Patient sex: F
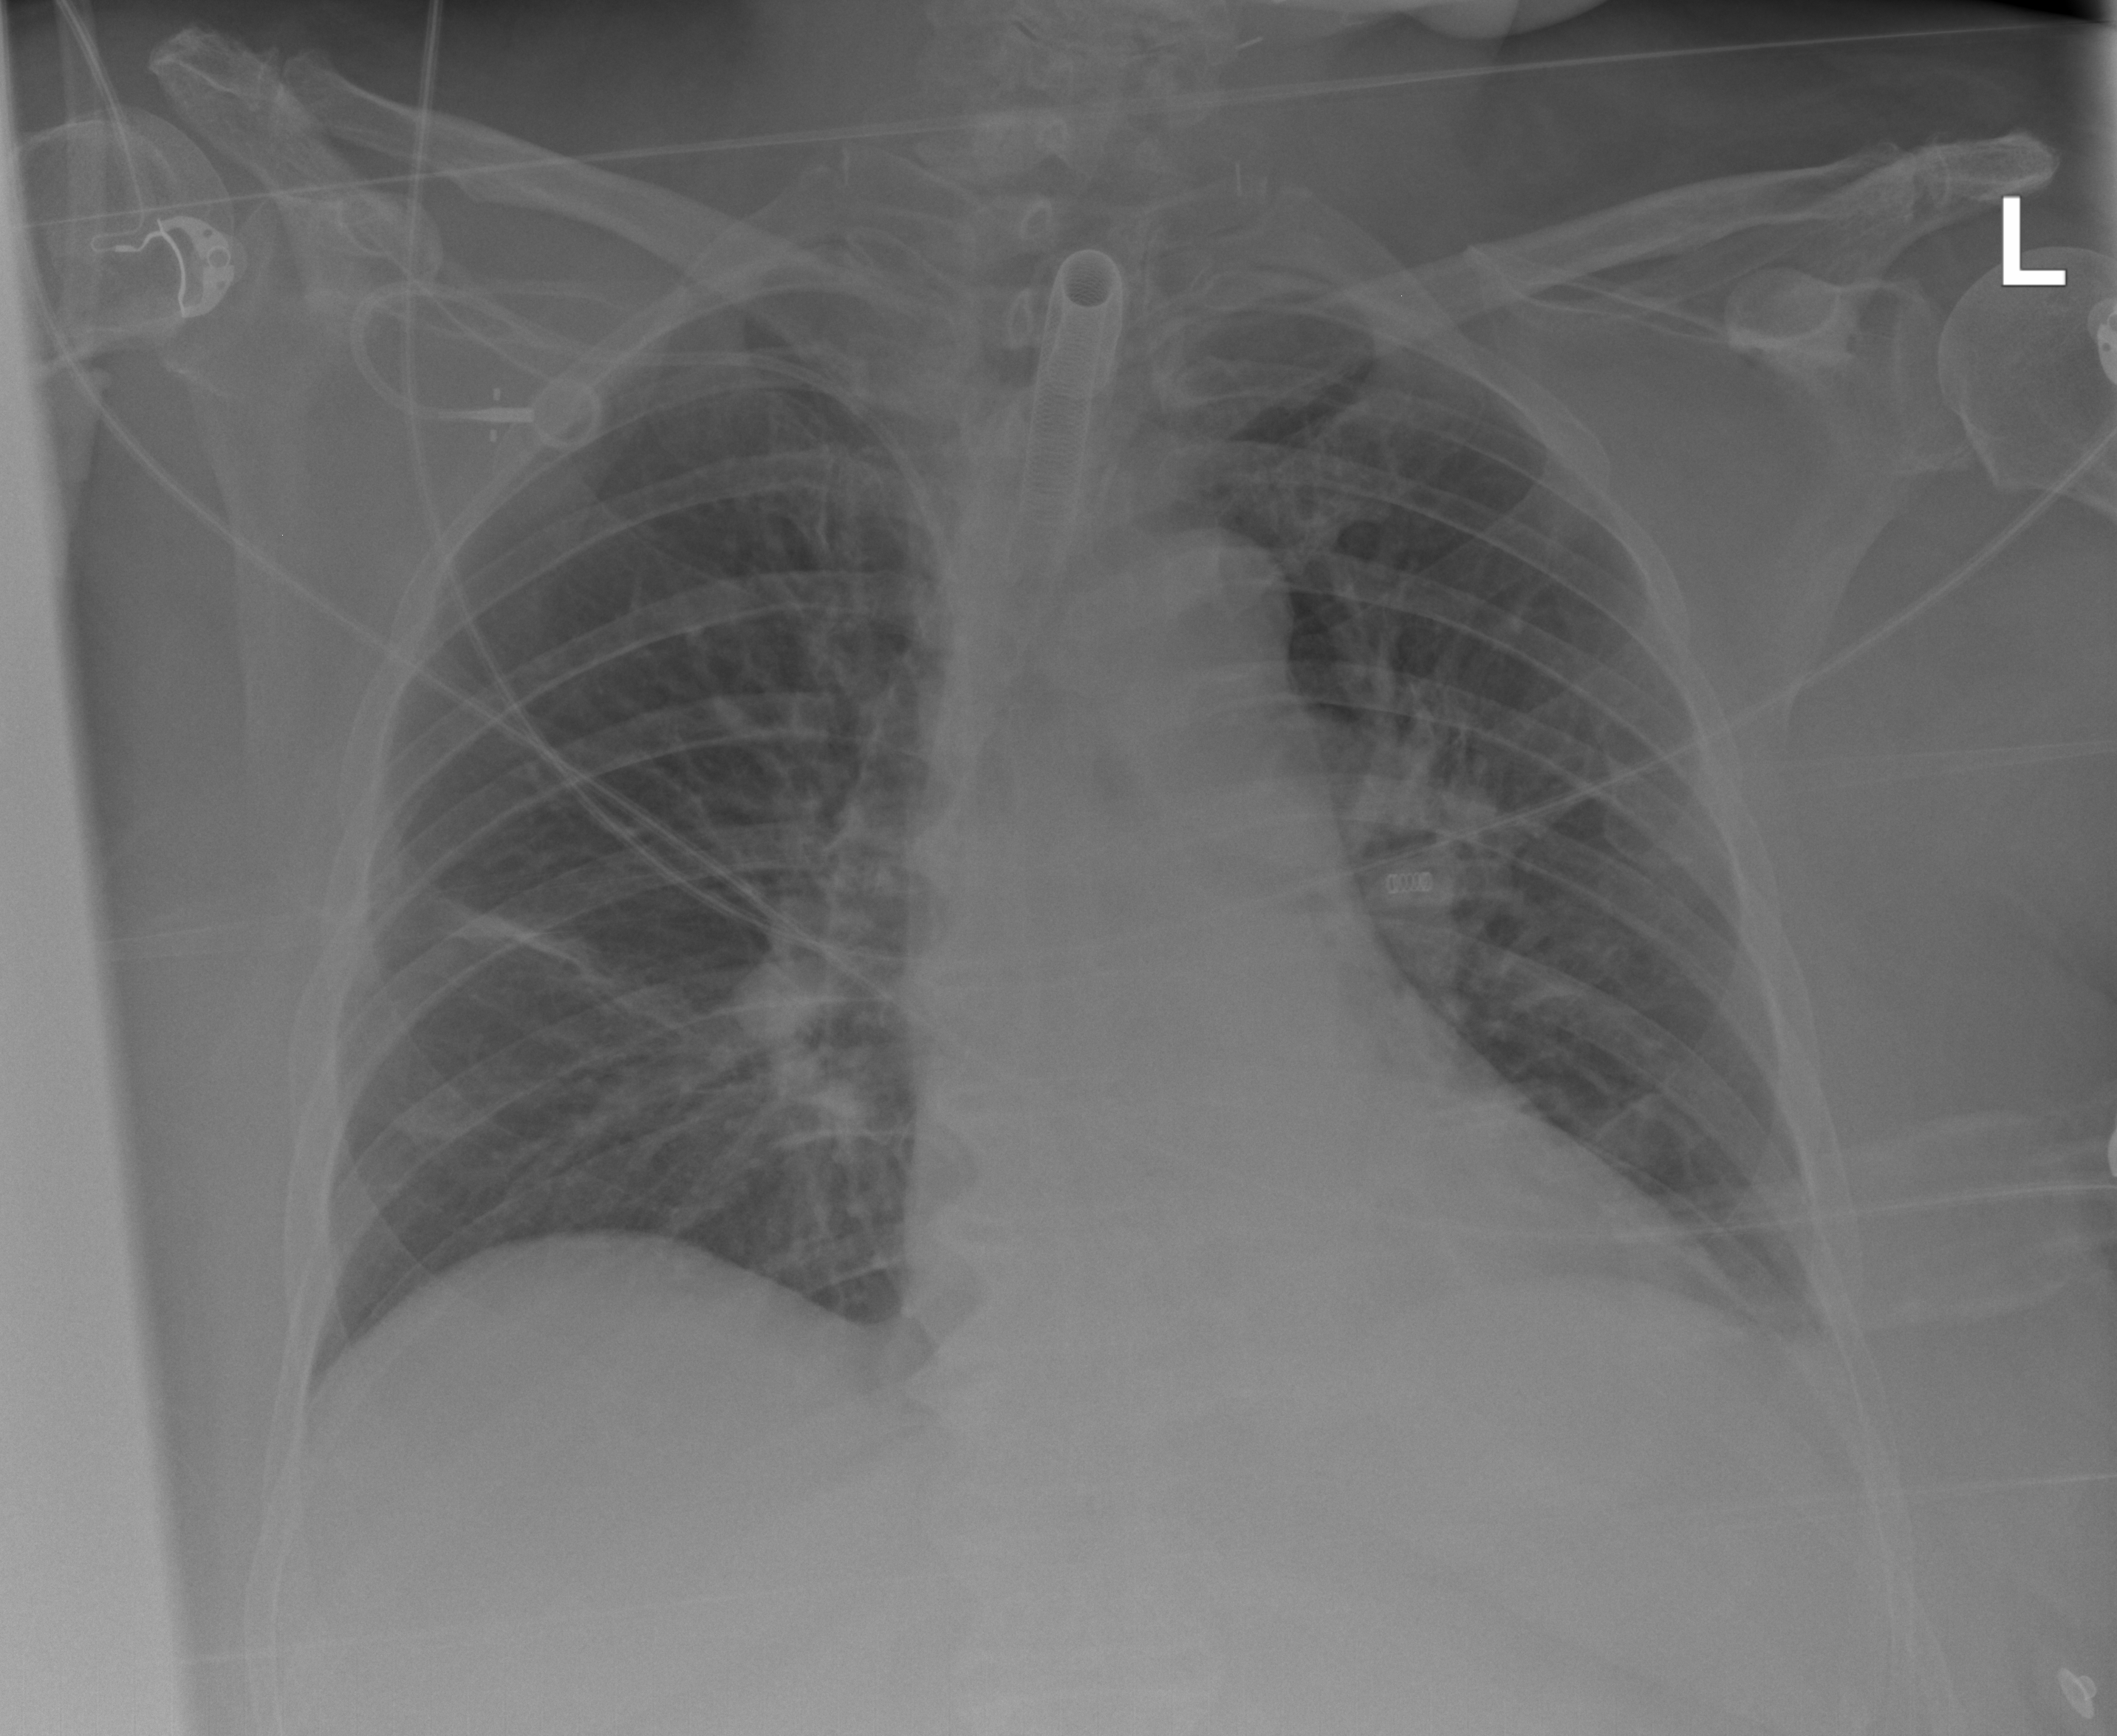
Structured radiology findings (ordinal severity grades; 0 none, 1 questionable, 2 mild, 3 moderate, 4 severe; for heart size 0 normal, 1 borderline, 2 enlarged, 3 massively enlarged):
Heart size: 0
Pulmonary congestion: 0
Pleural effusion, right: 0
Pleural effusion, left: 0
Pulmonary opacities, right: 0
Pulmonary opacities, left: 0
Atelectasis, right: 2
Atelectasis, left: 0